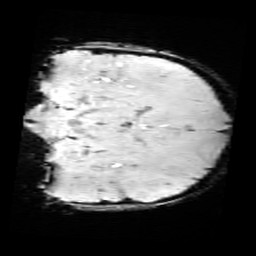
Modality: SWI
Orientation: coronal
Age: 11
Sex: female
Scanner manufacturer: siemens
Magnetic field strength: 3 T
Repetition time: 0.027 s
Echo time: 0.02 s